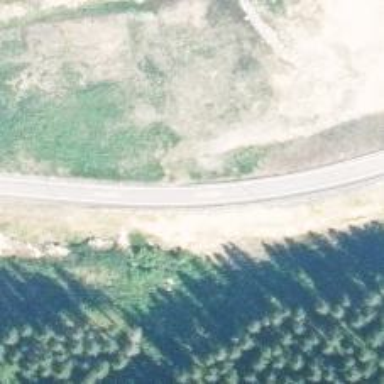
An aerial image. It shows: Trunk link highway.